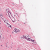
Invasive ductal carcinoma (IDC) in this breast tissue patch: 0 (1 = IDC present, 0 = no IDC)